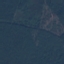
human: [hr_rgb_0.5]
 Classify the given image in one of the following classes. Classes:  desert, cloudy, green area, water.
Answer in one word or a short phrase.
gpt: green area